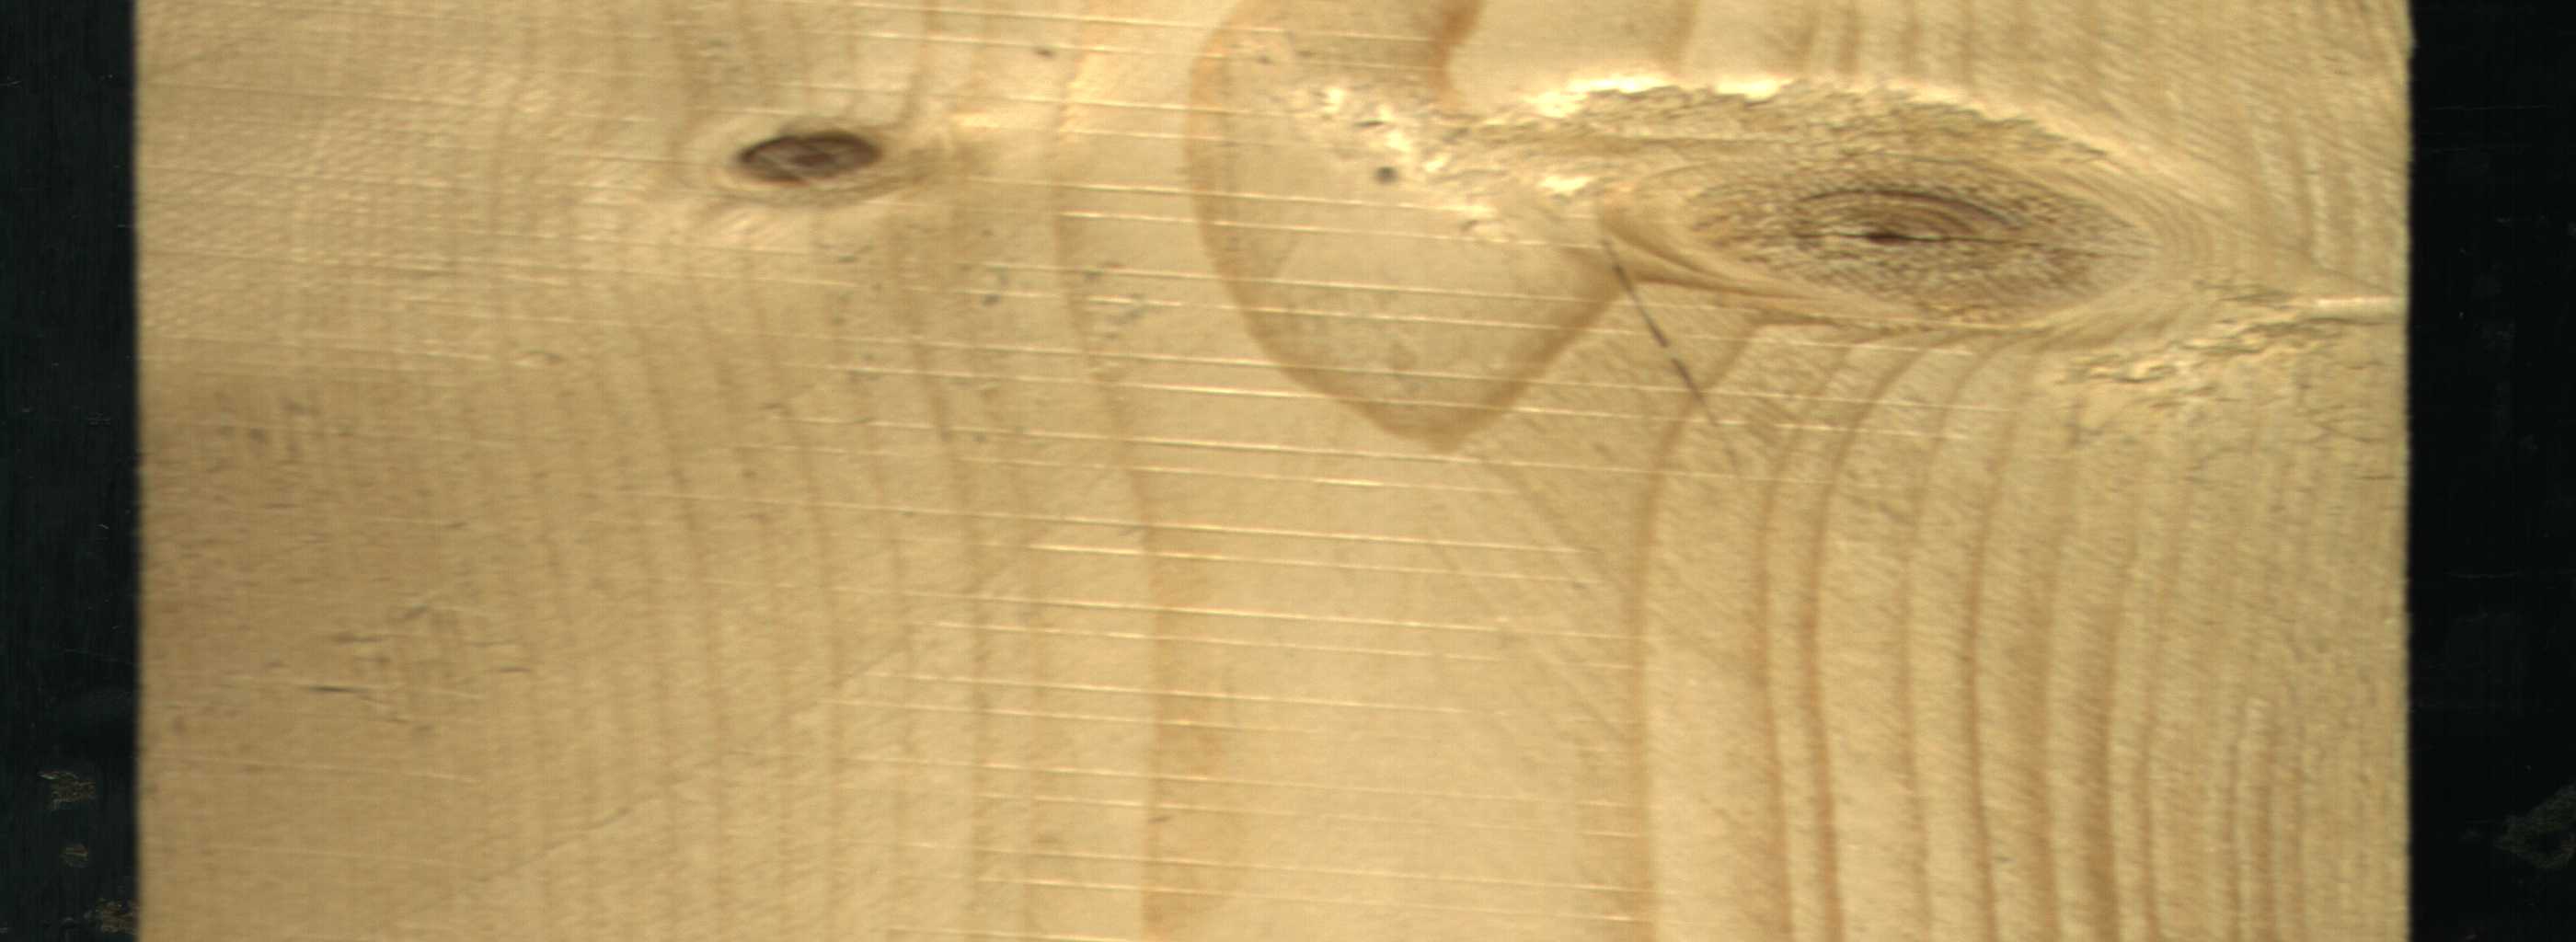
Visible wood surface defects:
Crack
Dead_Knot
Live_Knot